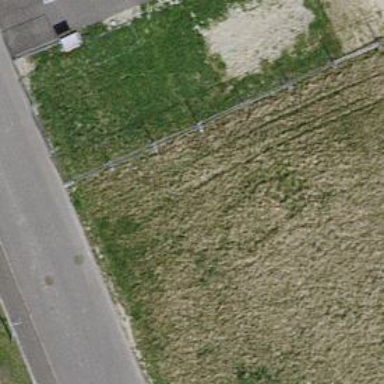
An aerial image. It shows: Driveway leading to service road.